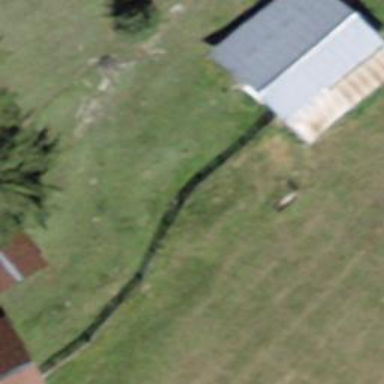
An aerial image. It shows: Fence.